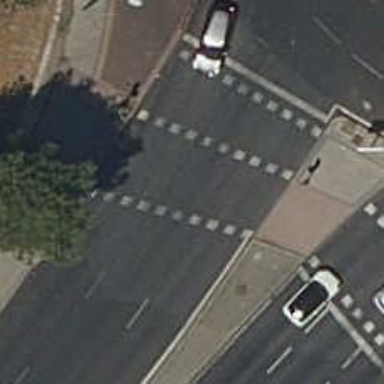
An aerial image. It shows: Road with traffic signals.